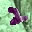
Label: 2